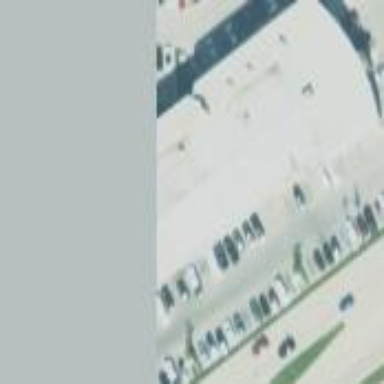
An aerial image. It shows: Building that houses car shop.